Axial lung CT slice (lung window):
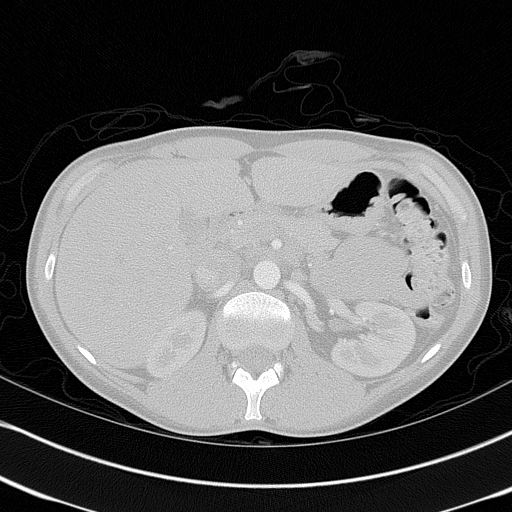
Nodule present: no